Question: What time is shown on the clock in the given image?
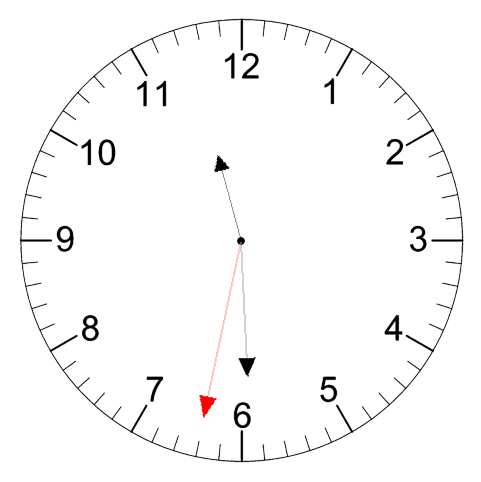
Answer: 11:29:32